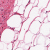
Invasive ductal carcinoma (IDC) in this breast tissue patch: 0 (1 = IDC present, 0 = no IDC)